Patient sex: F
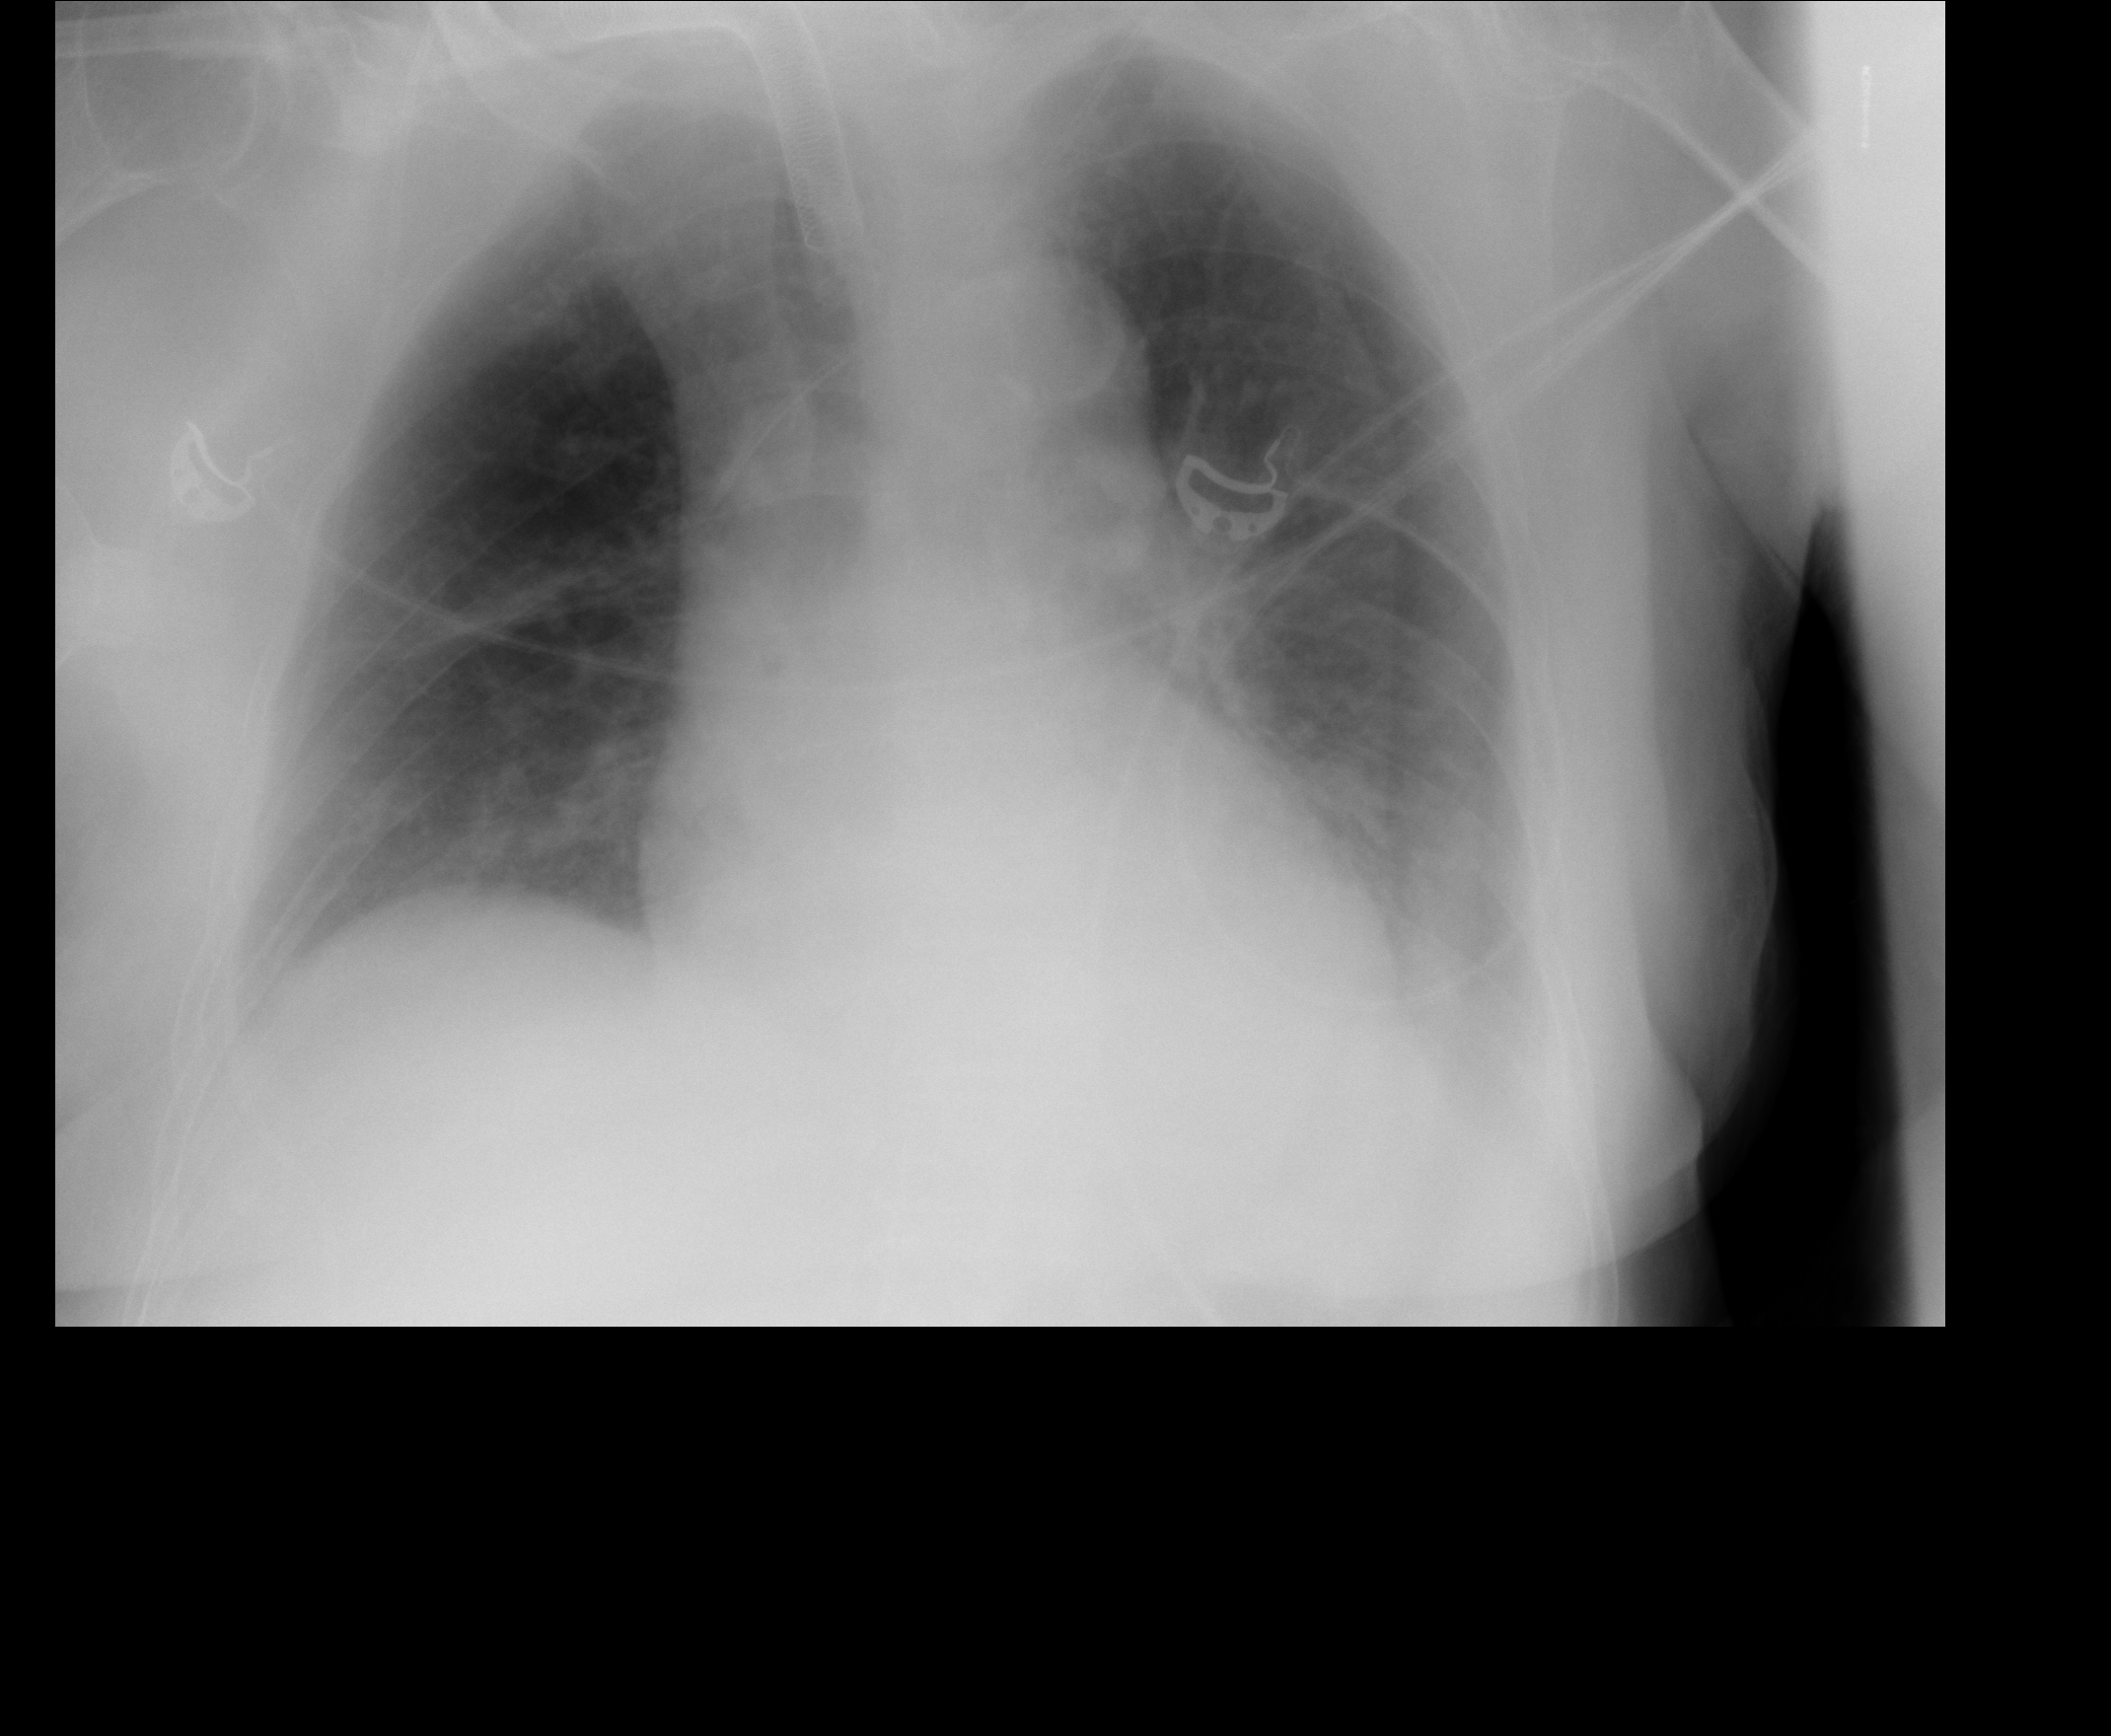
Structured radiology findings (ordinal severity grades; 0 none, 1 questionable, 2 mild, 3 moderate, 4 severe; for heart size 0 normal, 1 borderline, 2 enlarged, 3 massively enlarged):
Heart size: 2
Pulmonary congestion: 2
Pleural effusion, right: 0
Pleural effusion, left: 2
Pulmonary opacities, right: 0
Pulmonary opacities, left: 2
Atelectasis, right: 2
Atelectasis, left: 2